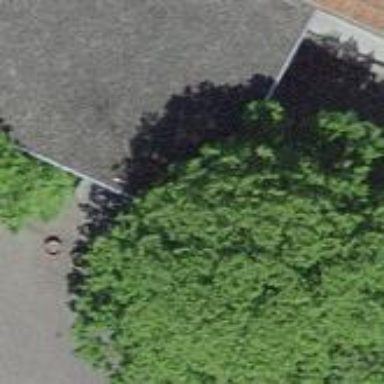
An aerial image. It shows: View of roof of building.